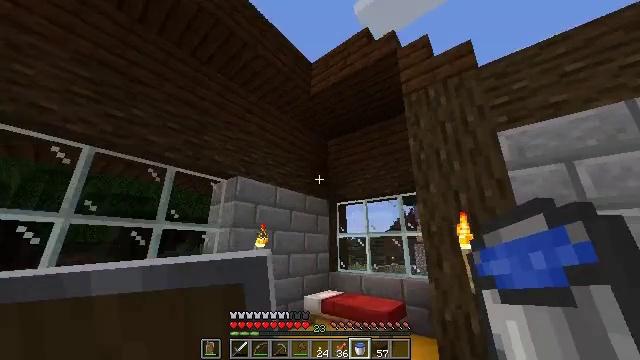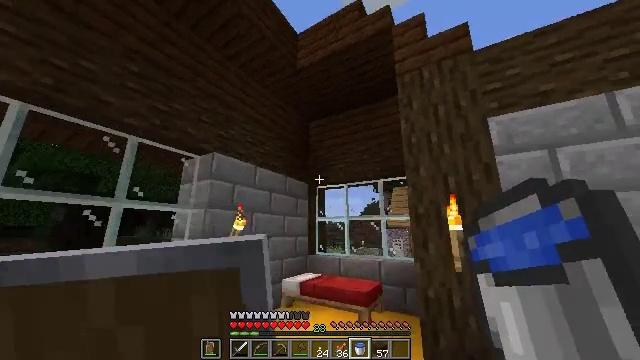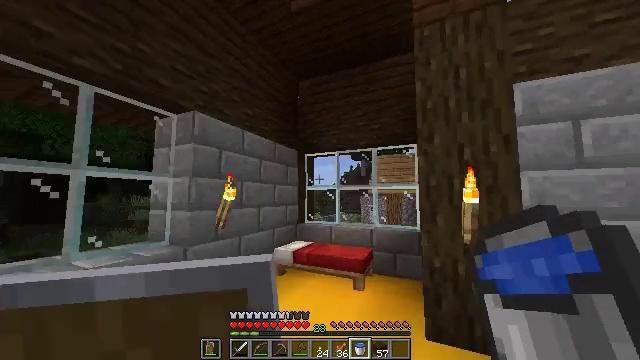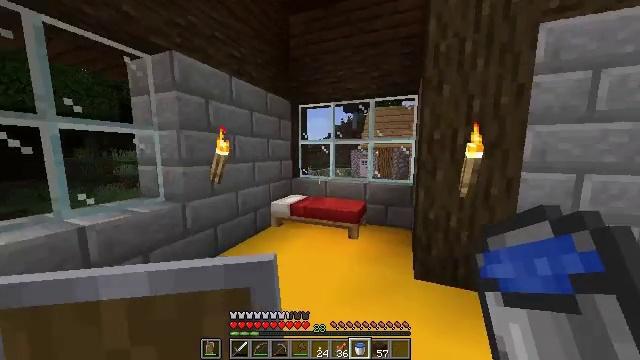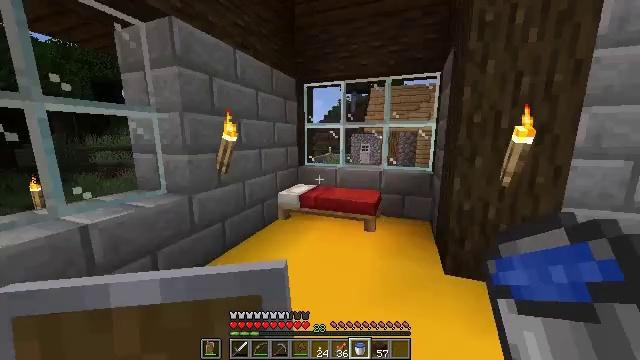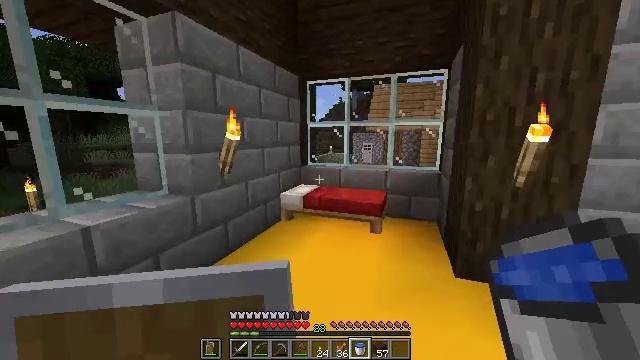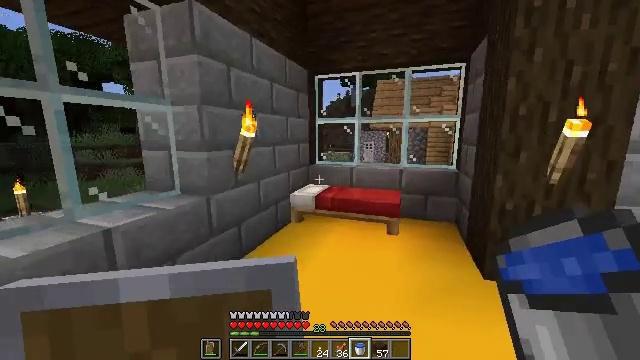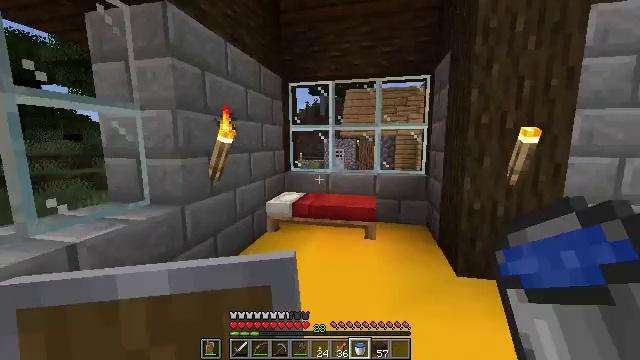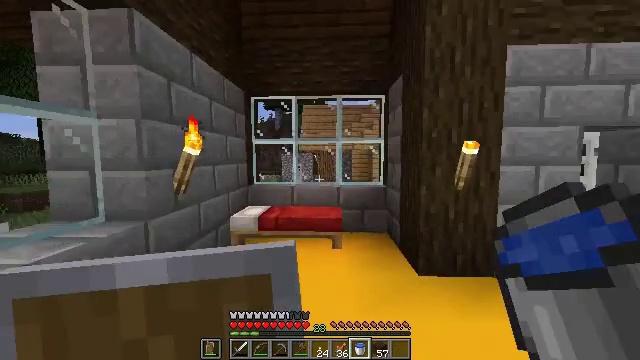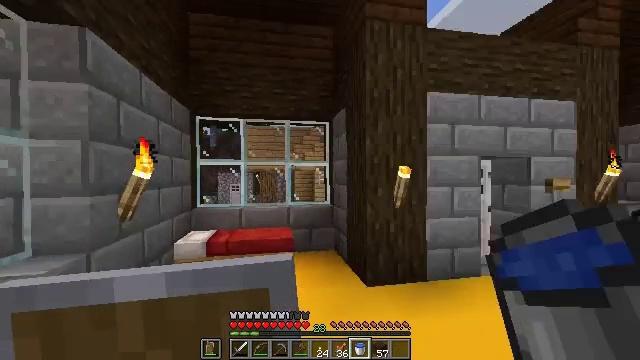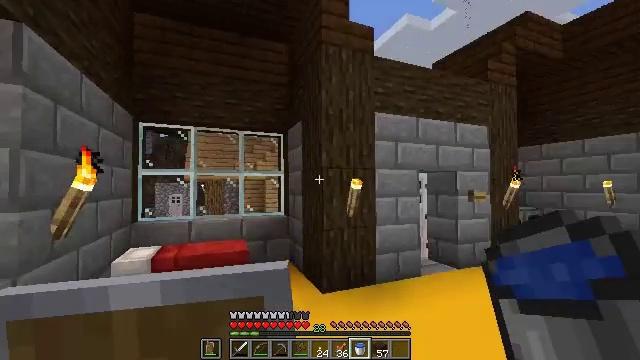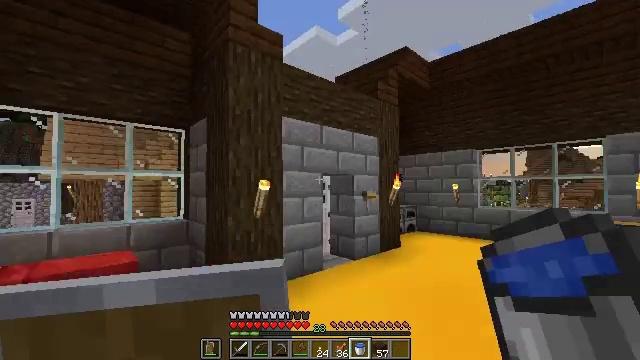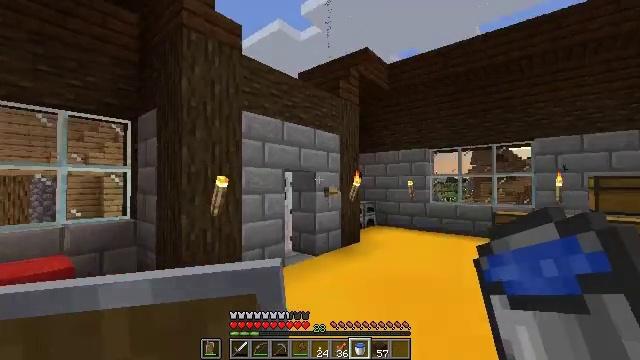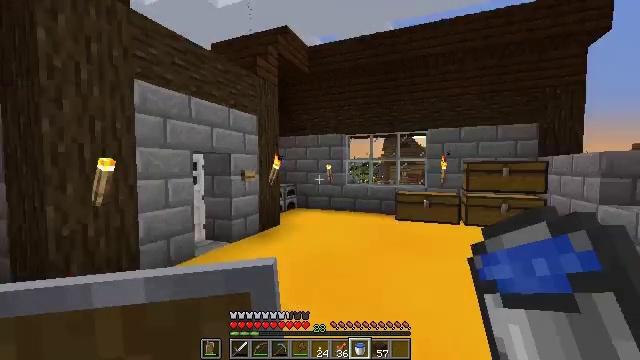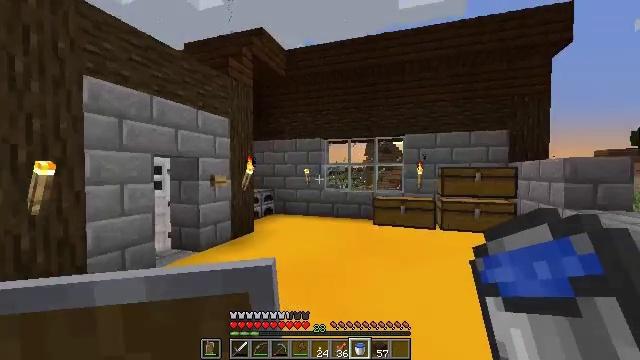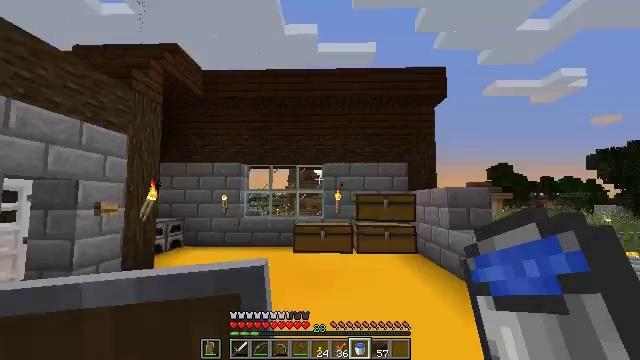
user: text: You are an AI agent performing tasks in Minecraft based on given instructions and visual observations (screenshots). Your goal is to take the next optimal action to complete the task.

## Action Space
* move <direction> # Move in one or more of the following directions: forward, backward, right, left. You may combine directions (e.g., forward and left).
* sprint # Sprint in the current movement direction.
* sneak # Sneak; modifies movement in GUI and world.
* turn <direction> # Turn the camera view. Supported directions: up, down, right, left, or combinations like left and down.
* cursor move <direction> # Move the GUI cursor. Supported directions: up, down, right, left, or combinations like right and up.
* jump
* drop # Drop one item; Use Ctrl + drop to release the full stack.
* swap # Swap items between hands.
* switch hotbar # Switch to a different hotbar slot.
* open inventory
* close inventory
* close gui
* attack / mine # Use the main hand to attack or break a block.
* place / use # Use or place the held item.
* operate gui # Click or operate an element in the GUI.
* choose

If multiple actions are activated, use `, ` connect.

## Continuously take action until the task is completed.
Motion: motion action
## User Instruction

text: Left click to break the red bed.
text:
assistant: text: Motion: move forward and move left, turn right and down
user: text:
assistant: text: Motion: move forward and move left, turn right and down
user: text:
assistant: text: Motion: move left, turn right and down
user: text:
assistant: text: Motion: move left, turn right and down
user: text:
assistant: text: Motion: move left
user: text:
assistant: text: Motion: move back and move left
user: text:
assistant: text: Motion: move back and move left, turn right and up
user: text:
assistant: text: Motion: move back and move left, turn right and up
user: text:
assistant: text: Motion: move back and move left, turn right and up
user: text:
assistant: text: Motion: move back and move left, turn right and up
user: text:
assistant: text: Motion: move right, turn right
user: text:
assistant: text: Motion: move forward and move right, turn right
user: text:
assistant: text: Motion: move forward and move right, turn right and down
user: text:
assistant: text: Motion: move forward and move right, turn right and up
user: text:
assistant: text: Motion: move forward, turn right and up
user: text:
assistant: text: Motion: move forward, sprint, turn right and up
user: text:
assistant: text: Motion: move forward, sprint, turn right and down
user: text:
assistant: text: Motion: move forward, turn right
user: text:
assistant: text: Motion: move forward
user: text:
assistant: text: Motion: move forward, turn left
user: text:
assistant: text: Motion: move forward, turn left
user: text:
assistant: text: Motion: move forward, turn left and down
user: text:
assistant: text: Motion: move forward, turn down
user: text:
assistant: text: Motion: move forward, turn left and down
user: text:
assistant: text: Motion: move forward, turn left and down
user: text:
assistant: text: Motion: move forward, turn left
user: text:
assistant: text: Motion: move forward
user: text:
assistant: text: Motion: move forward and move right, turn left and down
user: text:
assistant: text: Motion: move forward and move right, turn left and down, jump
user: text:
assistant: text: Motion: move forward and move right, turn left and down, jump